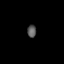
Tissue: prostate
Cell type: T cells
Senescence score: 0.8417
Nuclear area (px): 107
Mean DAPI intensity: 90.159